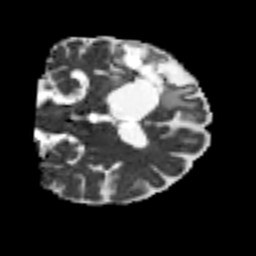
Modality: MD
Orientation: coronal
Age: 66
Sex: male
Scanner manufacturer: siemens
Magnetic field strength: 3 T
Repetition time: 7.3 s
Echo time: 0.087 s